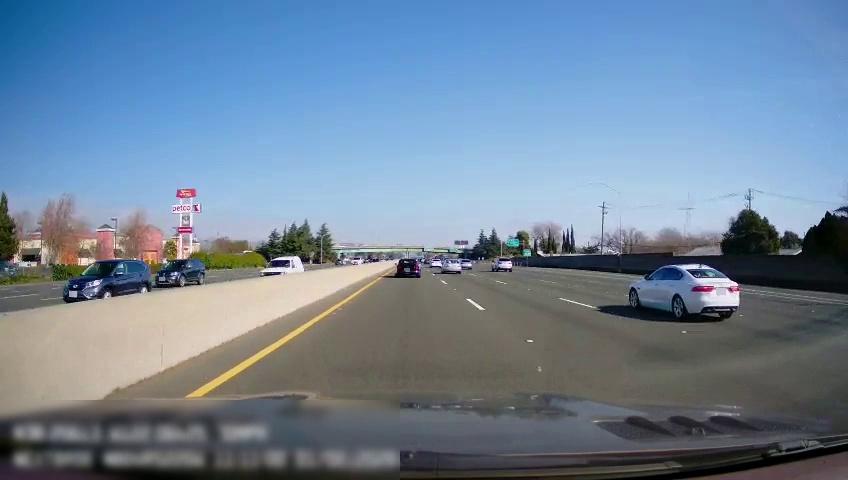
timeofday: Day
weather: Sunny
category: Drivable Space
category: Drivable Space
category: Vehicles | Car
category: Vehicles | Car
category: Vehicles | Car
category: Vehicles | Car
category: Vehicles | Car
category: Vehicles | Car
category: Vehicles | Car
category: Vehicles | SUV
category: Vehicles | Car
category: Vehicles | SUV
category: Vehicles | Car
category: Lanes | Alternate Lane
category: Lanes | Current Lane
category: Lanes | Current Lane
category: Lanes | Alternate Lane
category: Lanes | Alternate Lane
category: Lanes | Opposite Lane
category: Lanes | Opposite Lane
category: Lanes | Opposite Lane
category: Traffic | Signs